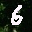
Label: 6